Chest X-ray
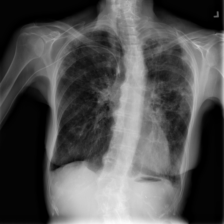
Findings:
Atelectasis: negative
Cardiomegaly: negative
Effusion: negative
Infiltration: positive
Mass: negative
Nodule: negative
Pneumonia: negative
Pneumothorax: negative
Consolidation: negative
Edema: negative
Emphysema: negative
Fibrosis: negative
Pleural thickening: negative
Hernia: negative